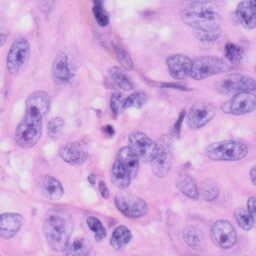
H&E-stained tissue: Skin